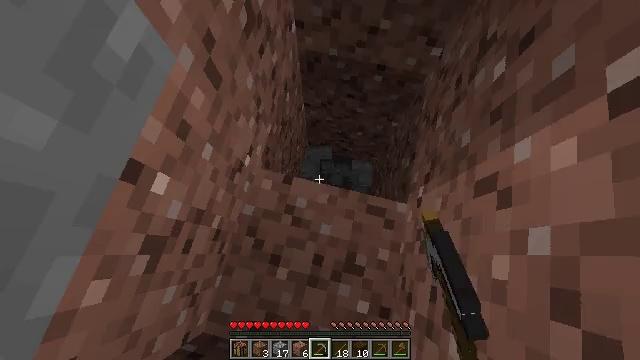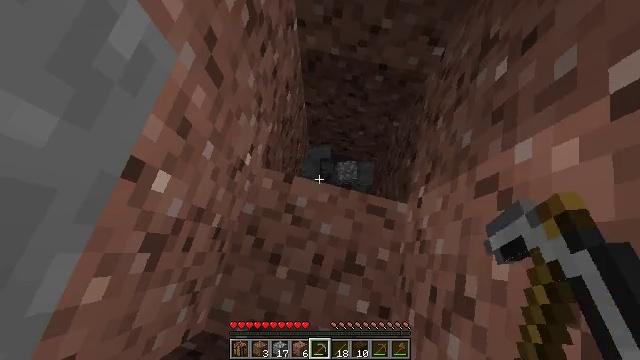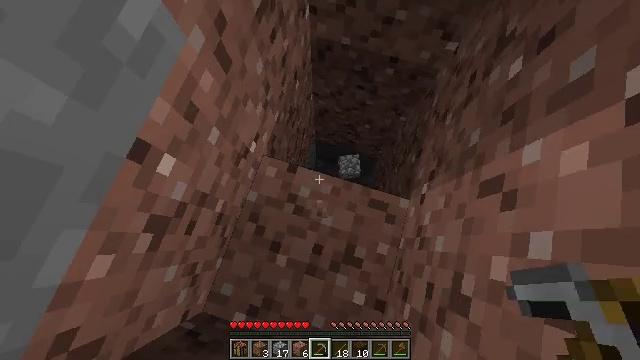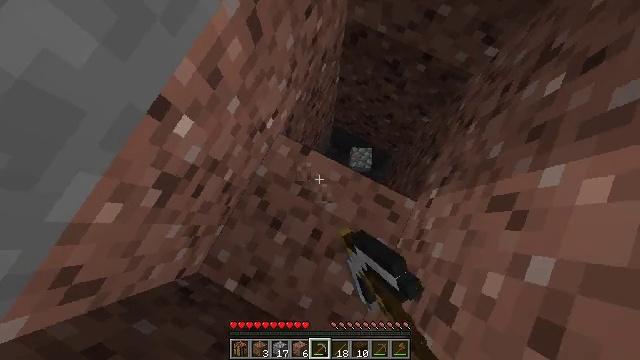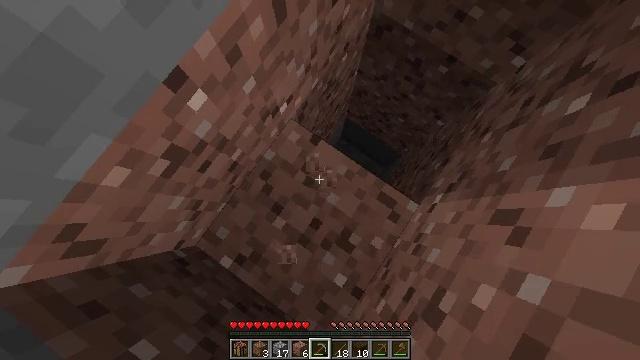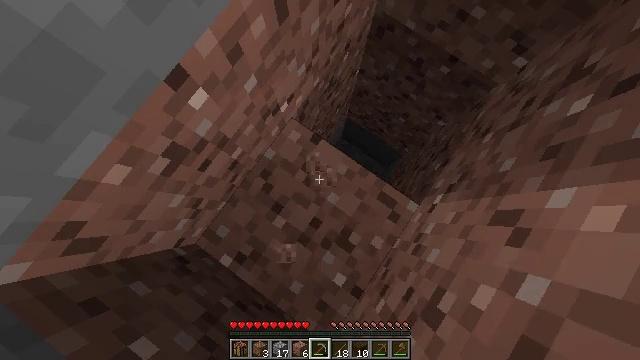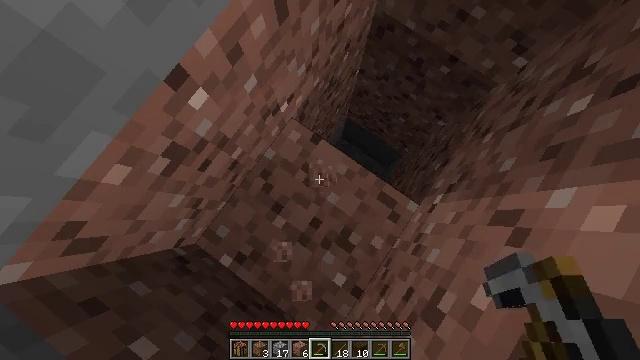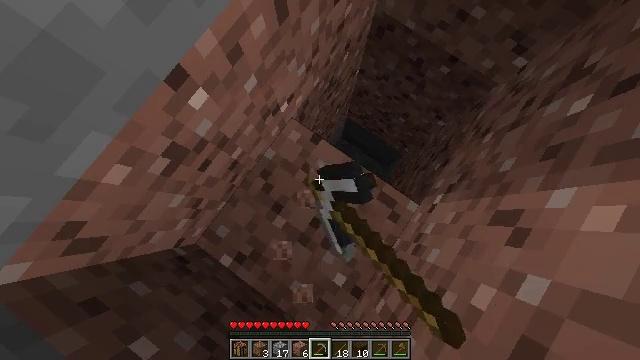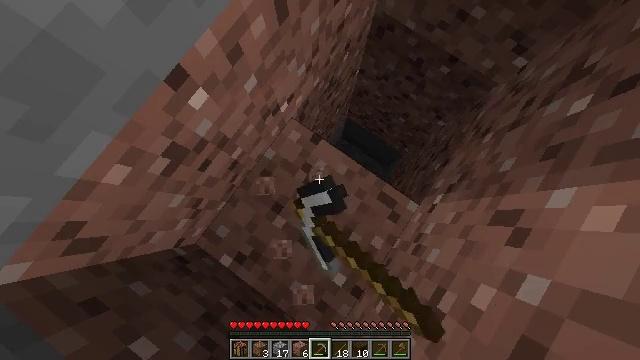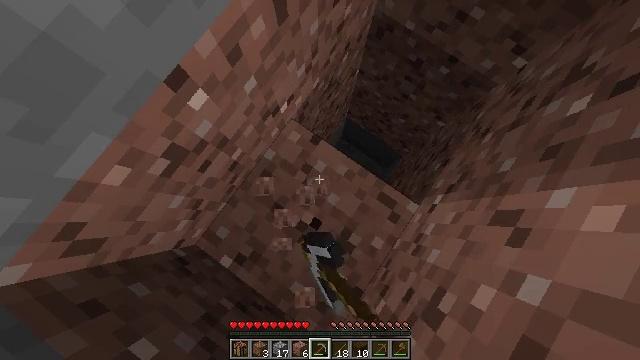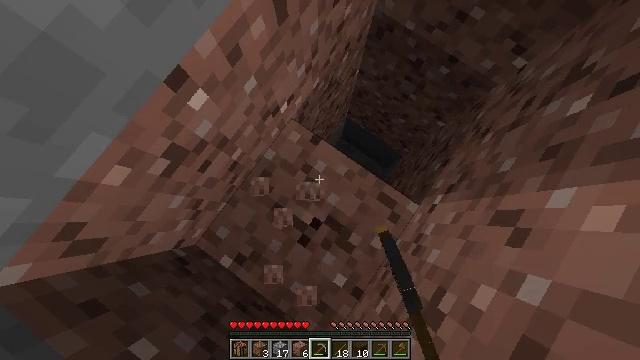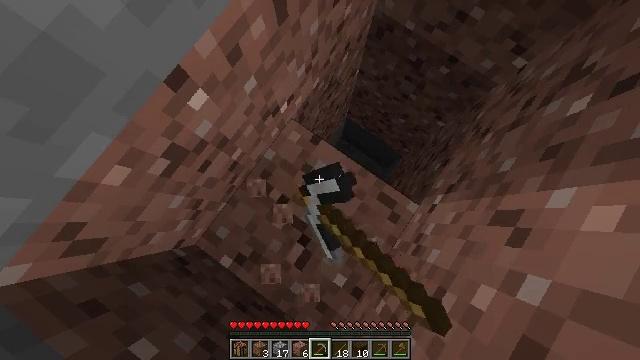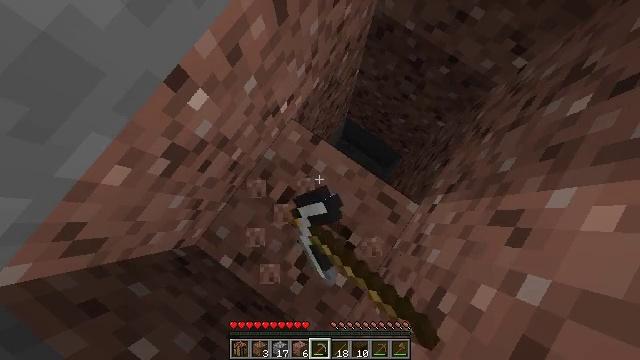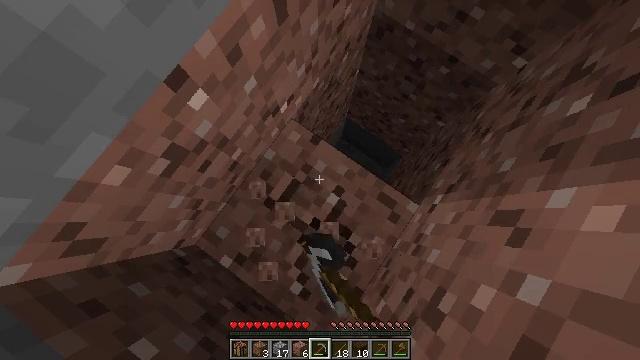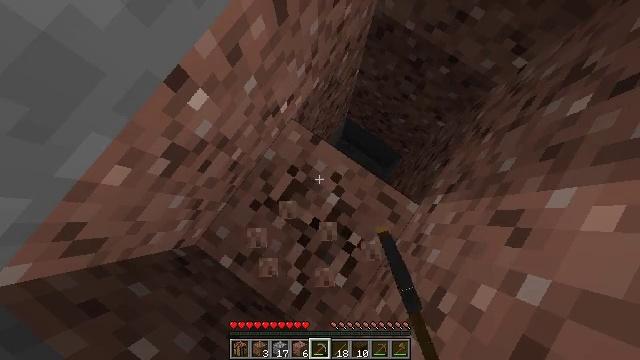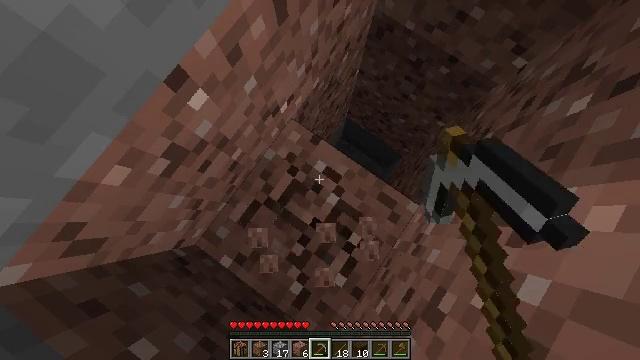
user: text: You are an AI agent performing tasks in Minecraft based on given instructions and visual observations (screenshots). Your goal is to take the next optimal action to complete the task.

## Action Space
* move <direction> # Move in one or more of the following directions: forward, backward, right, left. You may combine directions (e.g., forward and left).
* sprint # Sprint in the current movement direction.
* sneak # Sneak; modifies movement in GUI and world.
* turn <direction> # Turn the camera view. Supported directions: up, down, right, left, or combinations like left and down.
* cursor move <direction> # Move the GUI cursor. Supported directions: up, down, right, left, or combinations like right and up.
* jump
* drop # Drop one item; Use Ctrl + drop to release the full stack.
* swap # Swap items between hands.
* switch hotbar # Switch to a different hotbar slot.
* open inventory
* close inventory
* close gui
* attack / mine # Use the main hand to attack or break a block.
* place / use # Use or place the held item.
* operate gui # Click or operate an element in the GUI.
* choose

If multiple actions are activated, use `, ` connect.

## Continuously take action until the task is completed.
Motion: motion action
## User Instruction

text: Attack the ground to harvest granite.
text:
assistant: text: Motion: attack / mine
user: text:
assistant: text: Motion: turn left and down, attack / mine
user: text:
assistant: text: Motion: turn left and down, attack / mine
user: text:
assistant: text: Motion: turn left and down, attack / mine
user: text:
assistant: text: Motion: attack / mine
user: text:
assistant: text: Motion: attack / mine
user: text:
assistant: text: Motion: attack / mine
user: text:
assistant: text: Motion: attack / mine
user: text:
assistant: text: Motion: attack / mine
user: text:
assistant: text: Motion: attack / mine
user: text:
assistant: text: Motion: attack / mine
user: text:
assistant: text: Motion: attack / mine
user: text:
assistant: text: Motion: attack / mine
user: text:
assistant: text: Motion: attack / mine
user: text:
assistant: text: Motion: attack / mine
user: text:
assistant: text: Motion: attack / mine
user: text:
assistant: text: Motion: attack / mine
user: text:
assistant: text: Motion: attack / mine
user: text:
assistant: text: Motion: attack / mine
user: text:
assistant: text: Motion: attack / mine
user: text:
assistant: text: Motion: attack / mine
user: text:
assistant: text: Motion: attack / mine
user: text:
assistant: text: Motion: turn right and up, attack / mine
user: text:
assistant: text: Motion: turn right and up, attack / mine
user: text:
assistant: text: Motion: attack / mine